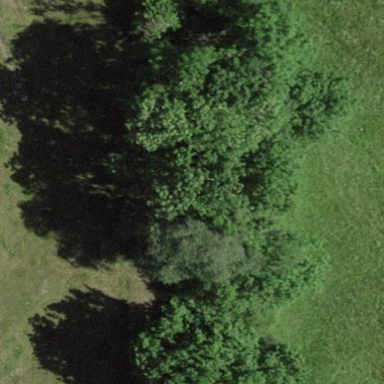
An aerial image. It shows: Forest area.